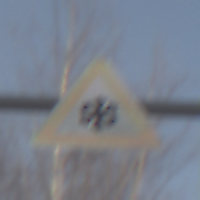
Verkehrszeichen: SchneeOderEisglaette
Umgebung: Outdoor, Nature
Tageszeit: MorningAfternoon
Wetter: Clear
Licht: Natural
Jahreszeit: Winter
Kontrast: HighContrast